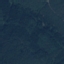
Land use / land cover: Forest